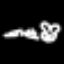
Label: frog